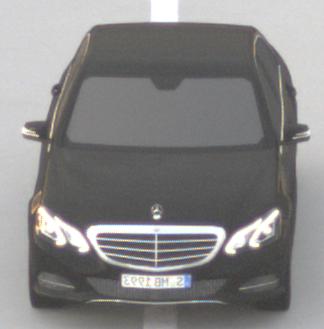
Make: Mercedes-Benz
Model: E 200
Detailed model: E-Class (212) Limousine
Model produced from: 2013/04
Model produced until: 2015/10
Doors: 4
Color: black
Road condition: dry road
Daytime: sunrise or sunset
Contrast: low contrast